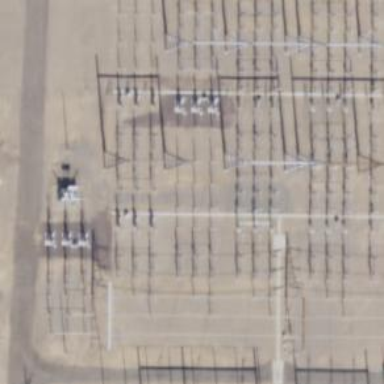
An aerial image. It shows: Switch used for power control.